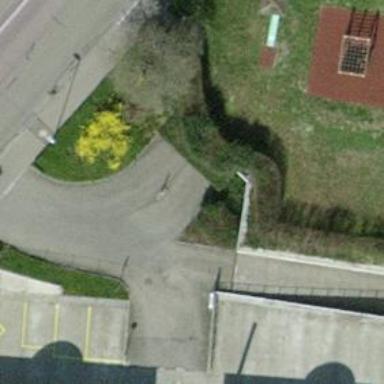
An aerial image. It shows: Parking entrance.